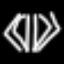
Label: line